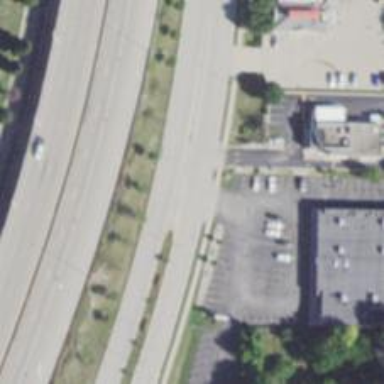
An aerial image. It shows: Secondary road with separate sidewalks.